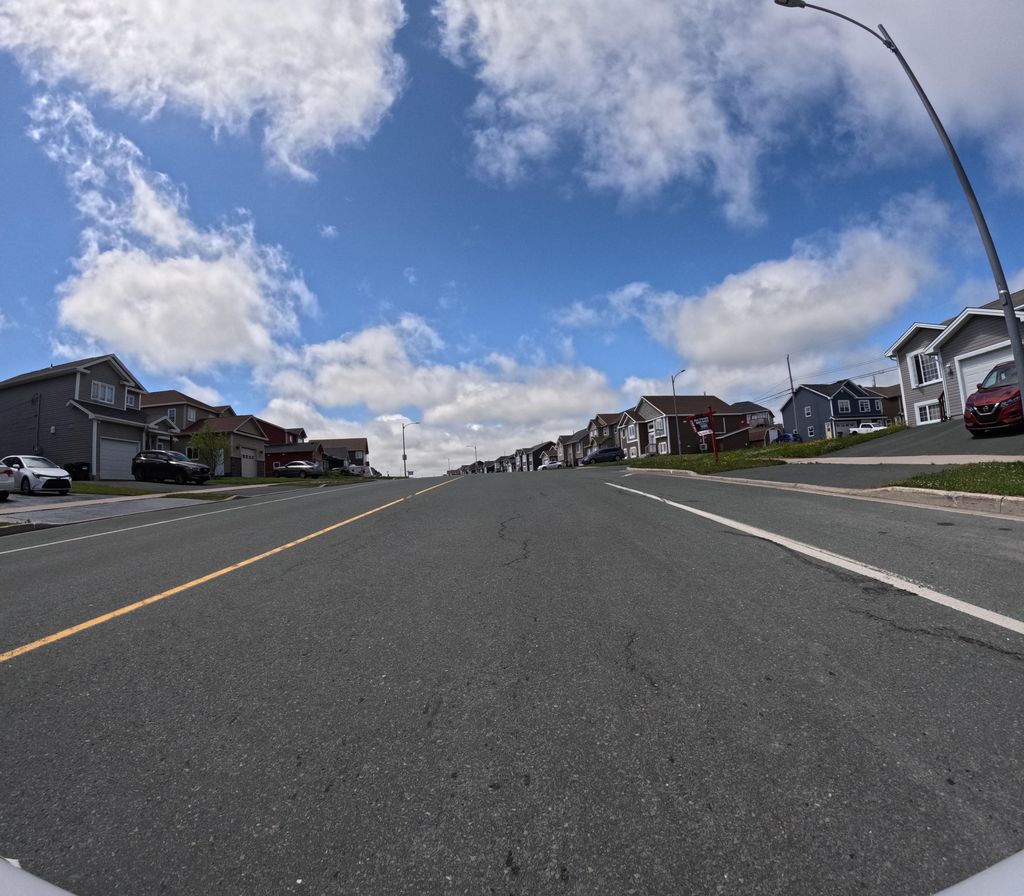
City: st_johns